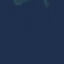
Label: SeaLake